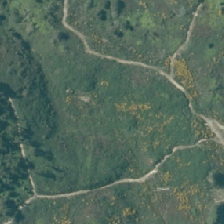
Land cover: harvested_forest